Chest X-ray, PA view. Patient: 37 years old, sex F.
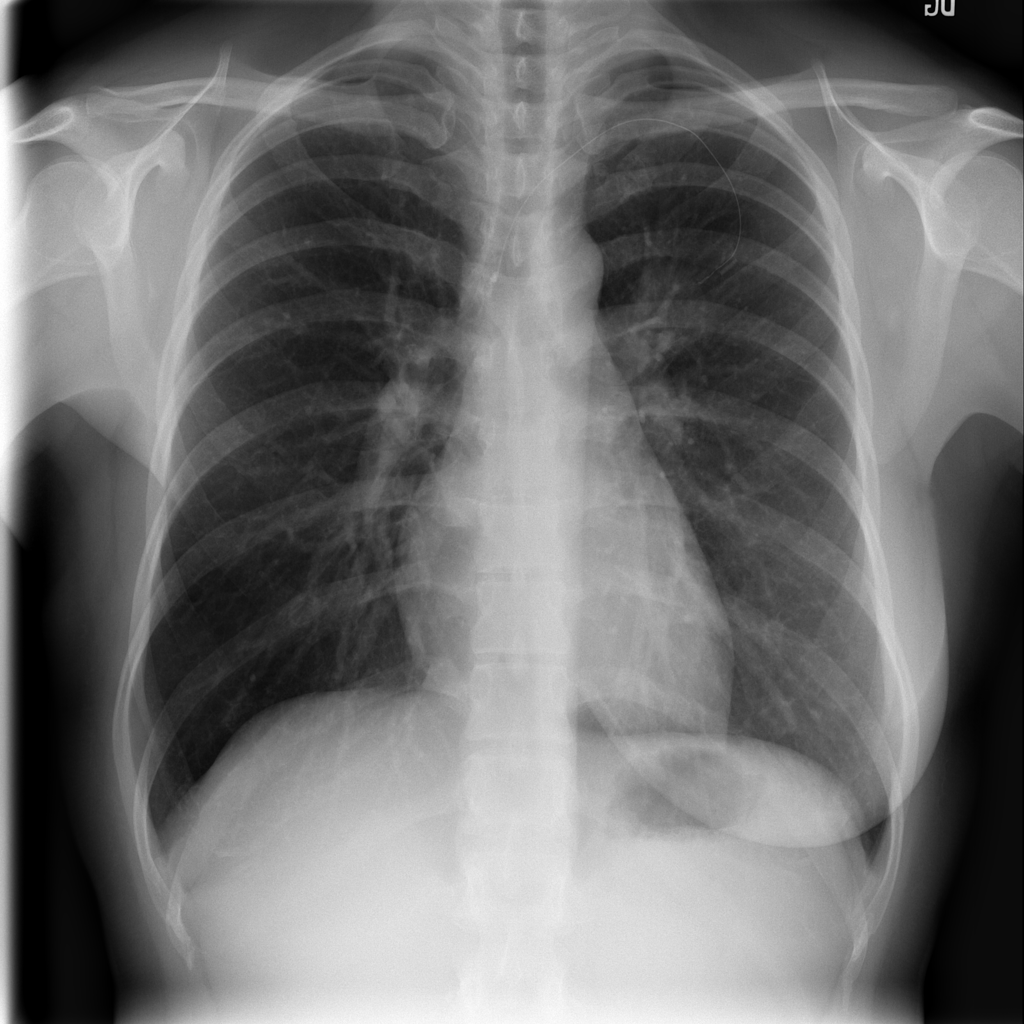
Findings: No Finding